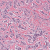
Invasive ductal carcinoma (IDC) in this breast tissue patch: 1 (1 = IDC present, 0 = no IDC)